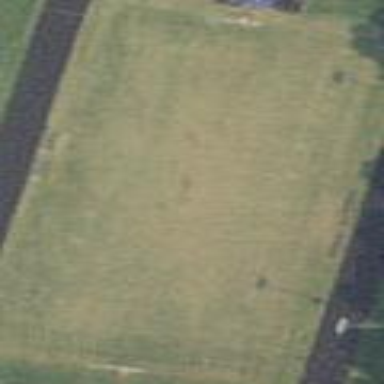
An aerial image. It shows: American football pitch with grass surface.